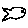
Label: fish